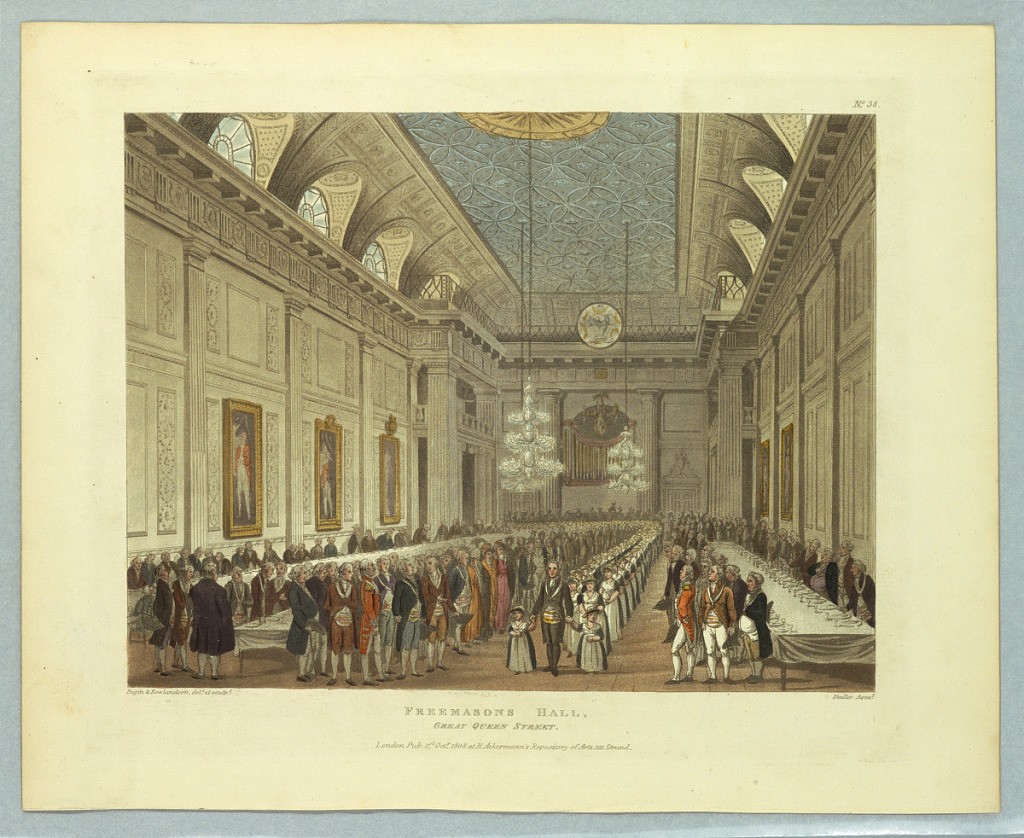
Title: Freemason's Hall, from "Ackermann's Repository"
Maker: Thomas Rowlandson, British, 1756–1827
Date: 1808
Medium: Aquatint, brush and watercolor on paper
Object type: Print
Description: Procession of girls in green and white dresses, in pairs, entering the hall from rear, left. Head of line at right. Men along banquet tables on both sides, standing before dinner. Title, artists', and publisher's names below.